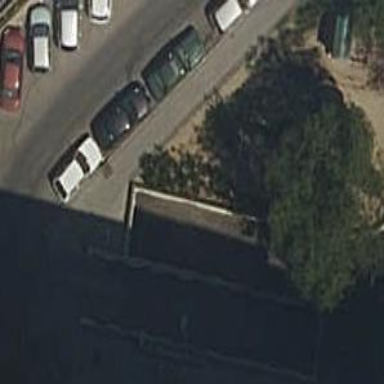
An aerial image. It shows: Parking entrance.